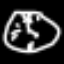
Label: clock